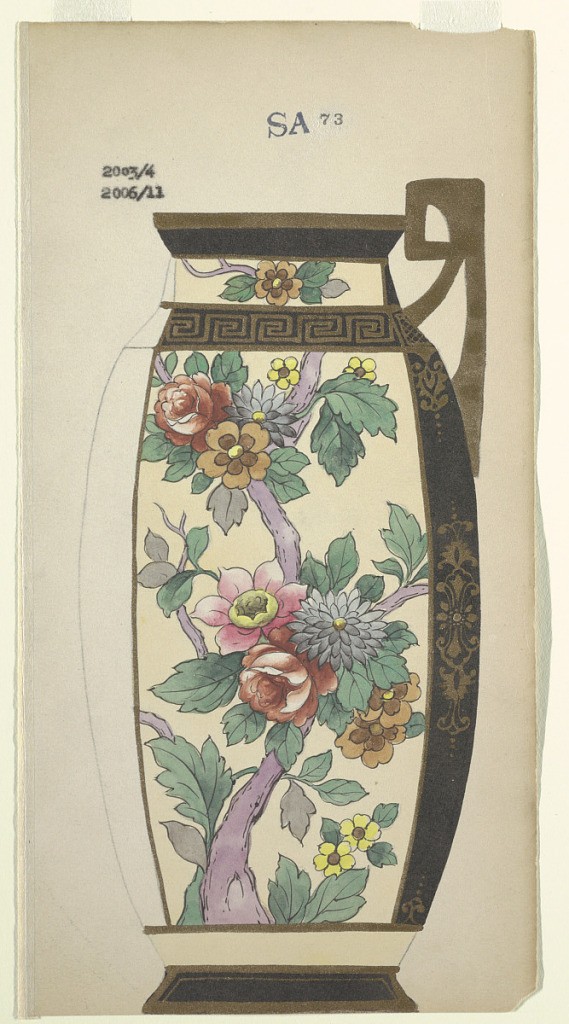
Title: Design for a Jug
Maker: Noritake, Japan and New York, New York, USA
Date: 1880–1910
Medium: Brush and watercolor, black, gold gouache, graphite on cream paper
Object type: Drawing
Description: Design for a jug with squared and curved handle; body of jug is covered with a purple branch bearing several brightly colored flowers; the neck has gold Greek key motif over black.